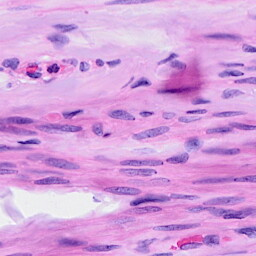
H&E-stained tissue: Ovarian